Interaction volume radius: 10 \u00c5
Interaction volume height: 10 \u00c5
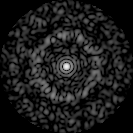
Disorder parameter: 0.8145